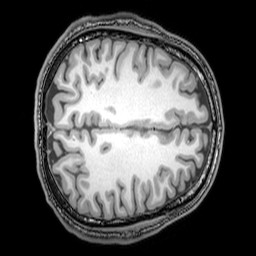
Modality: T1w
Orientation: axial
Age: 26
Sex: male
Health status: healthy
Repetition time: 0.081 s
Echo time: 0.037 s